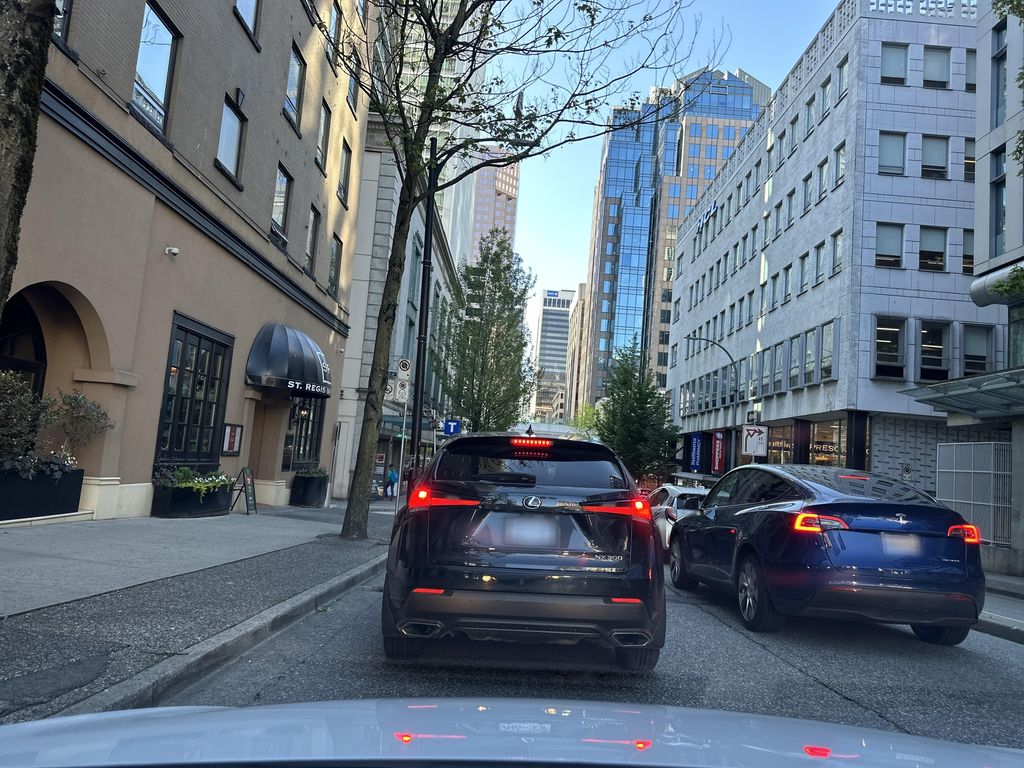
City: vancouver